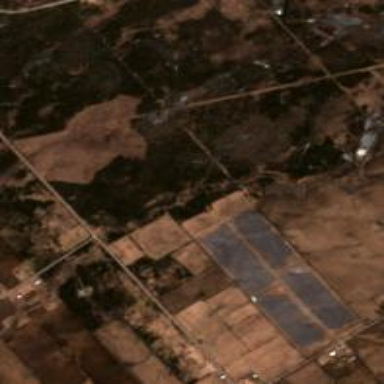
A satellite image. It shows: Solar power plant utilizing photovoltaic solar panels.